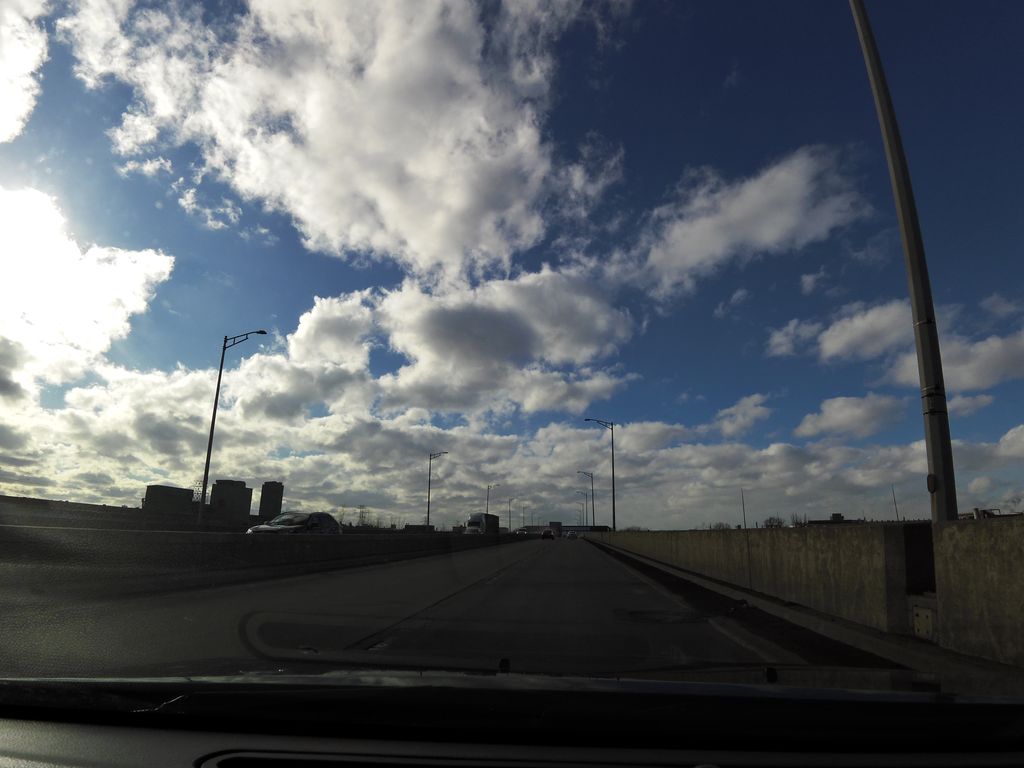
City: hamilton